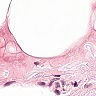
Metastatic tissue present: no